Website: apple
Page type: billing-address
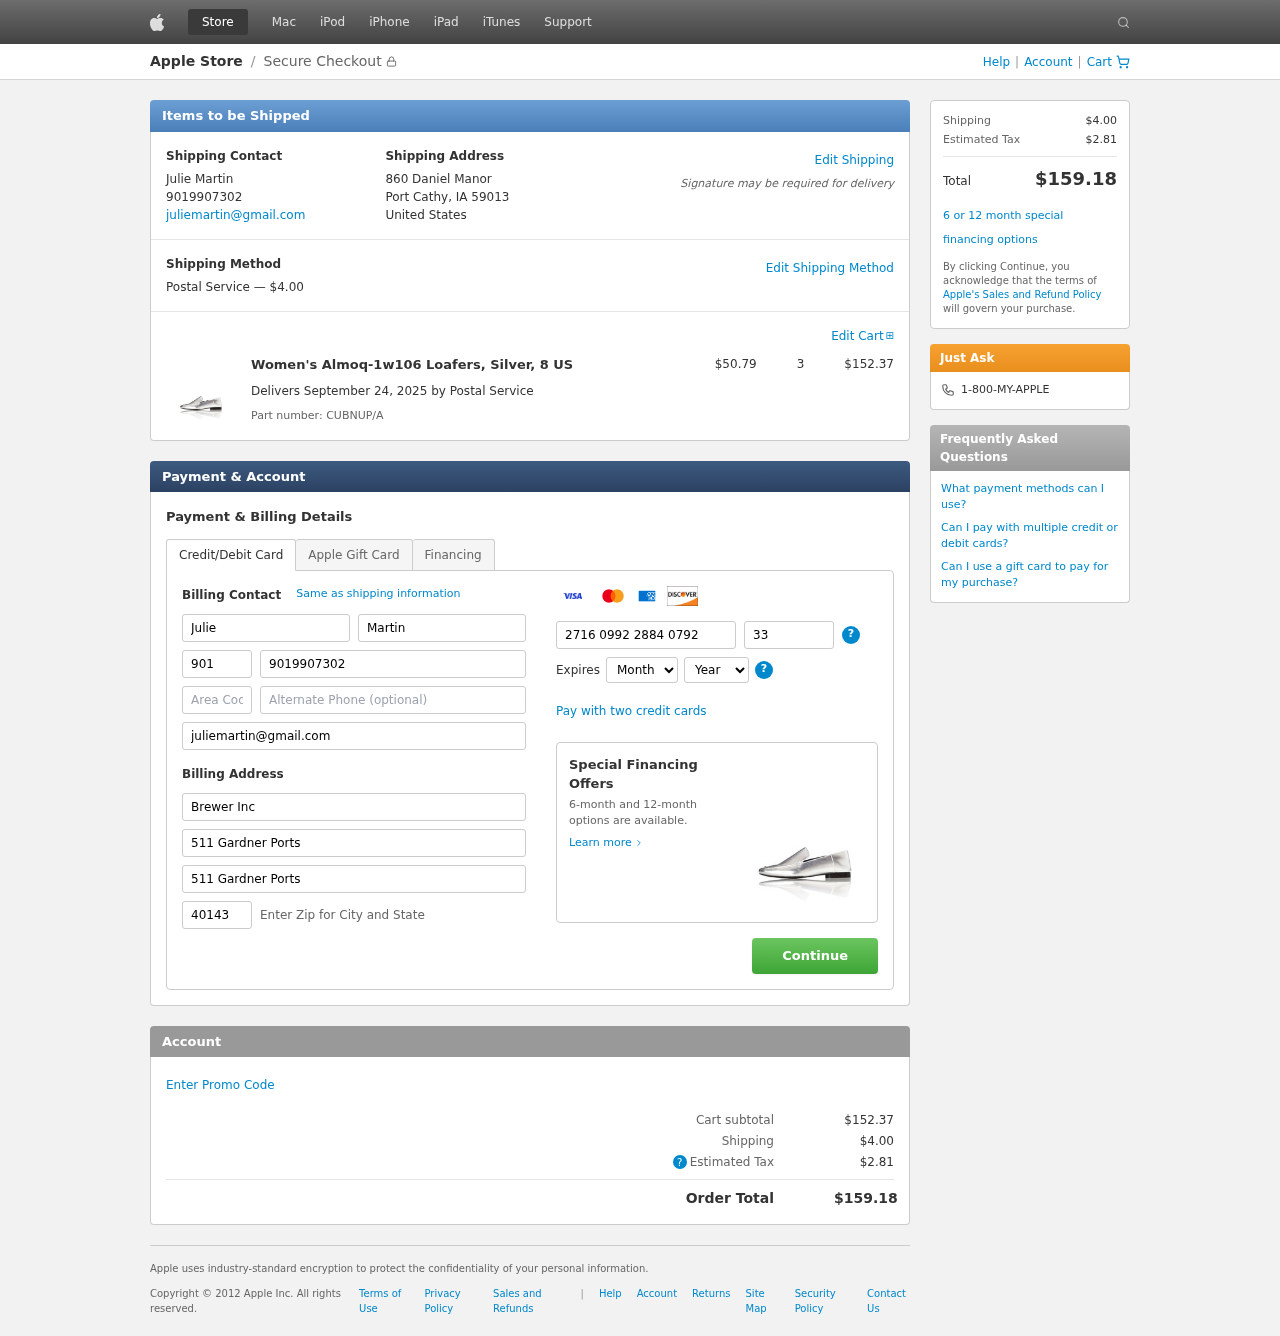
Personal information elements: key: PII_CARD_CVV
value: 330
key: PII_CARD_EXPIRY_MONTH
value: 12
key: PII_CARD_EXPIRY_YEAR
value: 28
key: PII_CARD_NUMBER
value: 2716 0992 2884 0792
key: PII_CITY_STATE_ZIP
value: Port Cathy, IA 59013
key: PII_COMPANY
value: Brewer Inc
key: PII_COUNTRY
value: United States
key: PII_EMAIL
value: juliemartin@gmail.com
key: PII_FIRSTNAME
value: Julie
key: PII_FULLNAME
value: Julie Martin
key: PII_LASTNAME
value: Martin
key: PII_PHONE
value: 9019907302
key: PII_PHONE_AREA
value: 901
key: PII_POSTCODE2
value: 40143
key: PII_STREET
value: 860 Daniel Manor
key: PII_STREET2
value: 511 Gardner Ports
Product elements: key: PRODUCT1_NAME
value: Women's Almoq-1w106 Loafers, Silver, 8 US
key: PRODUCT1_PRICE
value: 50.79
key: PRODUCT1_QUANTITY
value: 3
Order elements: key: ORDER_SHIPPING_COST
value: $4.00
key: ORDER_SUBTOTAL
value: $152.37
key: ORDER_DELIVERY_DATE
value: September 24, 2025
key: ORDER_PART_NUMBER
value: CUBNUP/A
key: ORDER_TAX
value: $2.81
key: ORDER_TOTAL
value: $159.18